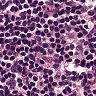
Metastatic tissue present: no